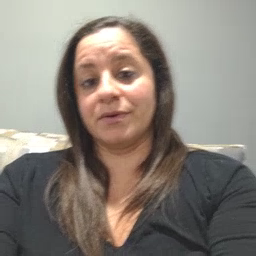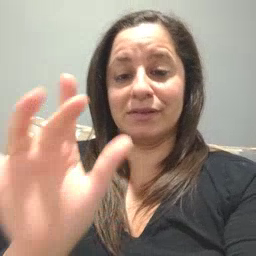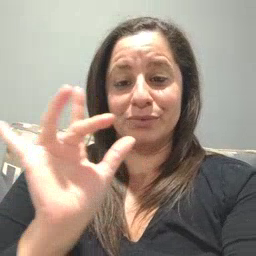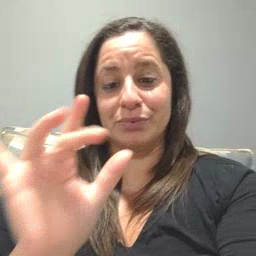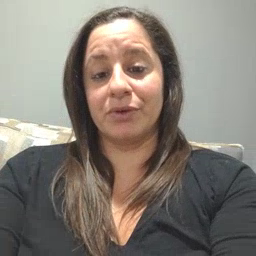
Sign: yucky